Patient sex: F
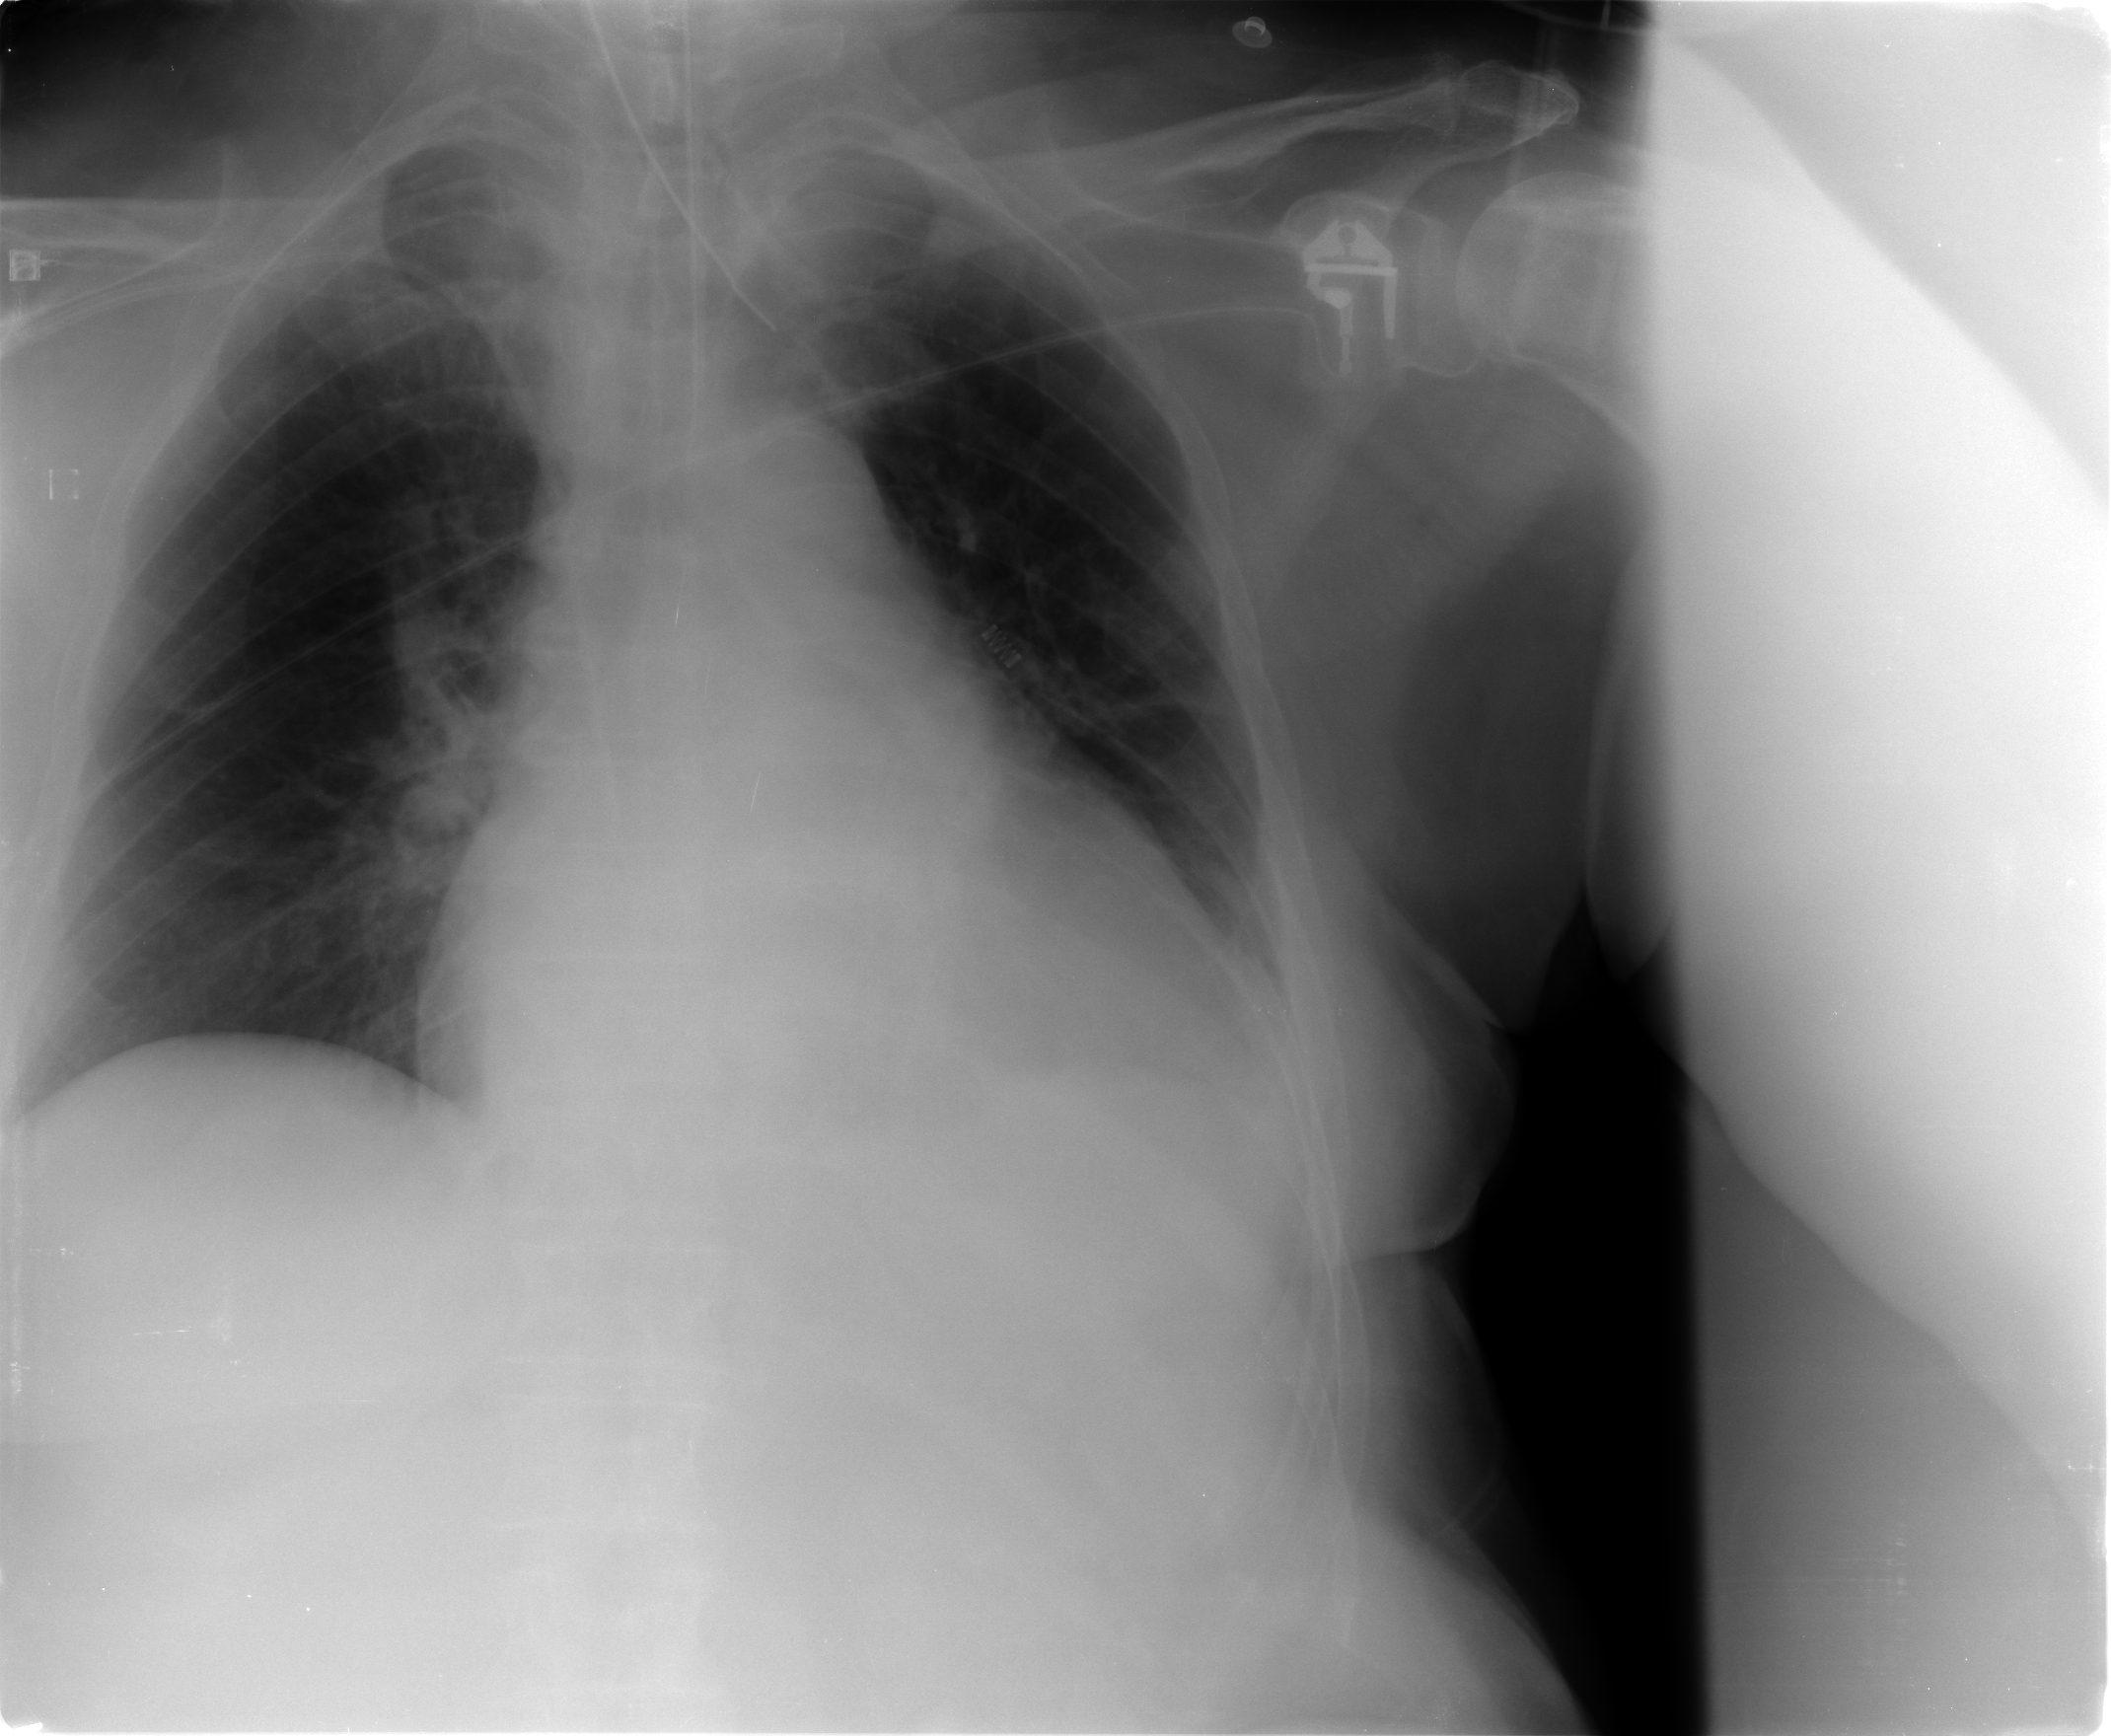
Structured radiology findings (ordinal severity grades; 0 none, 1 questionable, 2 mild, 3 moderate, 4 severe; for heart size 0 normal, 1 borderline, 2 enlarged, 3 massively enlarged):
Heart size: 2
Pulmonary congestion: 0
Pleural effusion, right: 0
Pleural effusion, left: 1
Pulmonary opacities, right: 0
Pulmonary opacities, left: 0
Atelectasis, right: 0
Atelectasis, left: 2